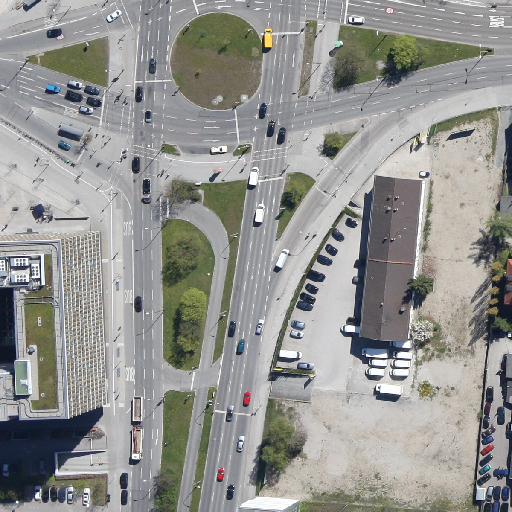
Referring expression: sidewalk